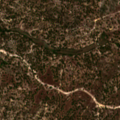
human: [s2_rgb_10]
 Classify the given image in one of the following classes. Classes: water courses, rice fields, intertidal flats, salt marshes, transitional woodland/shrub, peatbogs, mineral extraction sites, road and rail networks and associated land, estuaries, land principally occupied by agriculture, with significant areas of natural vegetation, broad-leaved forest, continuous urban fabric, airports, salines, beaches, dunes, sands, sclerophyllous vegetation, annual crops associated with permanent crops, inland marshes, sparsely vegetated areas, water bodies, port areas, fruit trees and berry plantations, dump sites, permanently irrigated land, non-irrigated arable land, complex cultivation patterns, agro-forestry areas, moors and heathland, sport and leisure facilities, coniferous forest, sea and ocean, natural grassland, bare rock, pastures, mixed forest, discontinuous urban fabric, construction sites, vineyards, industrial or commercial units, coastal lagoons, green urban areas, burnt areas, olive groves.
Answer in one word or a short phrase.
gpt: mixed forest